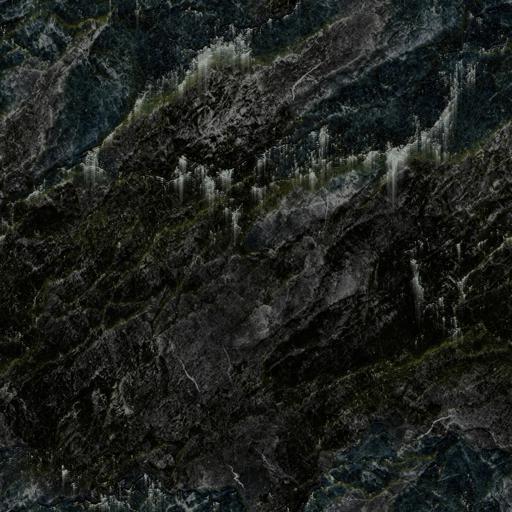
Tags: black cliff dirt dirty leaks rock stone